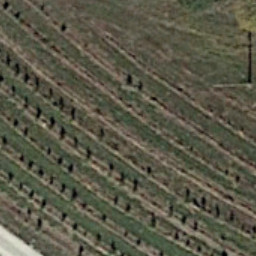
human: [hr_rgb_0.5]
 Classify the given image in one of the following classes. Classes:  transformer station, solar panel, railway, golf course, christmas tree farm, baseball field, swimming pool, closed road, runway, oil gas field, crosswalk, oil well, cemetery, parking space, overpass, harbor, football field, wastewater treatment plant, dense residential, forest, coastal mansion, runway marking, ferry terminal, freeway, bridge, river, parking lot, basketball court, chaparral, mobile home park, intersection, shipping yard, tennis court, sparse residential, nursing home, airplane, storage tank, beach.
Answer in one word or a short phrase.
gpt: christmas tree farm